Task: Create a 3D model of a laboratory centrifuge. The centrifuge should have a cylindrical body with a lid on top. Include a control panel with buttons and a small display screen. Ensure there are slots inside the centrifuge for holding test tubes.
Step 230:
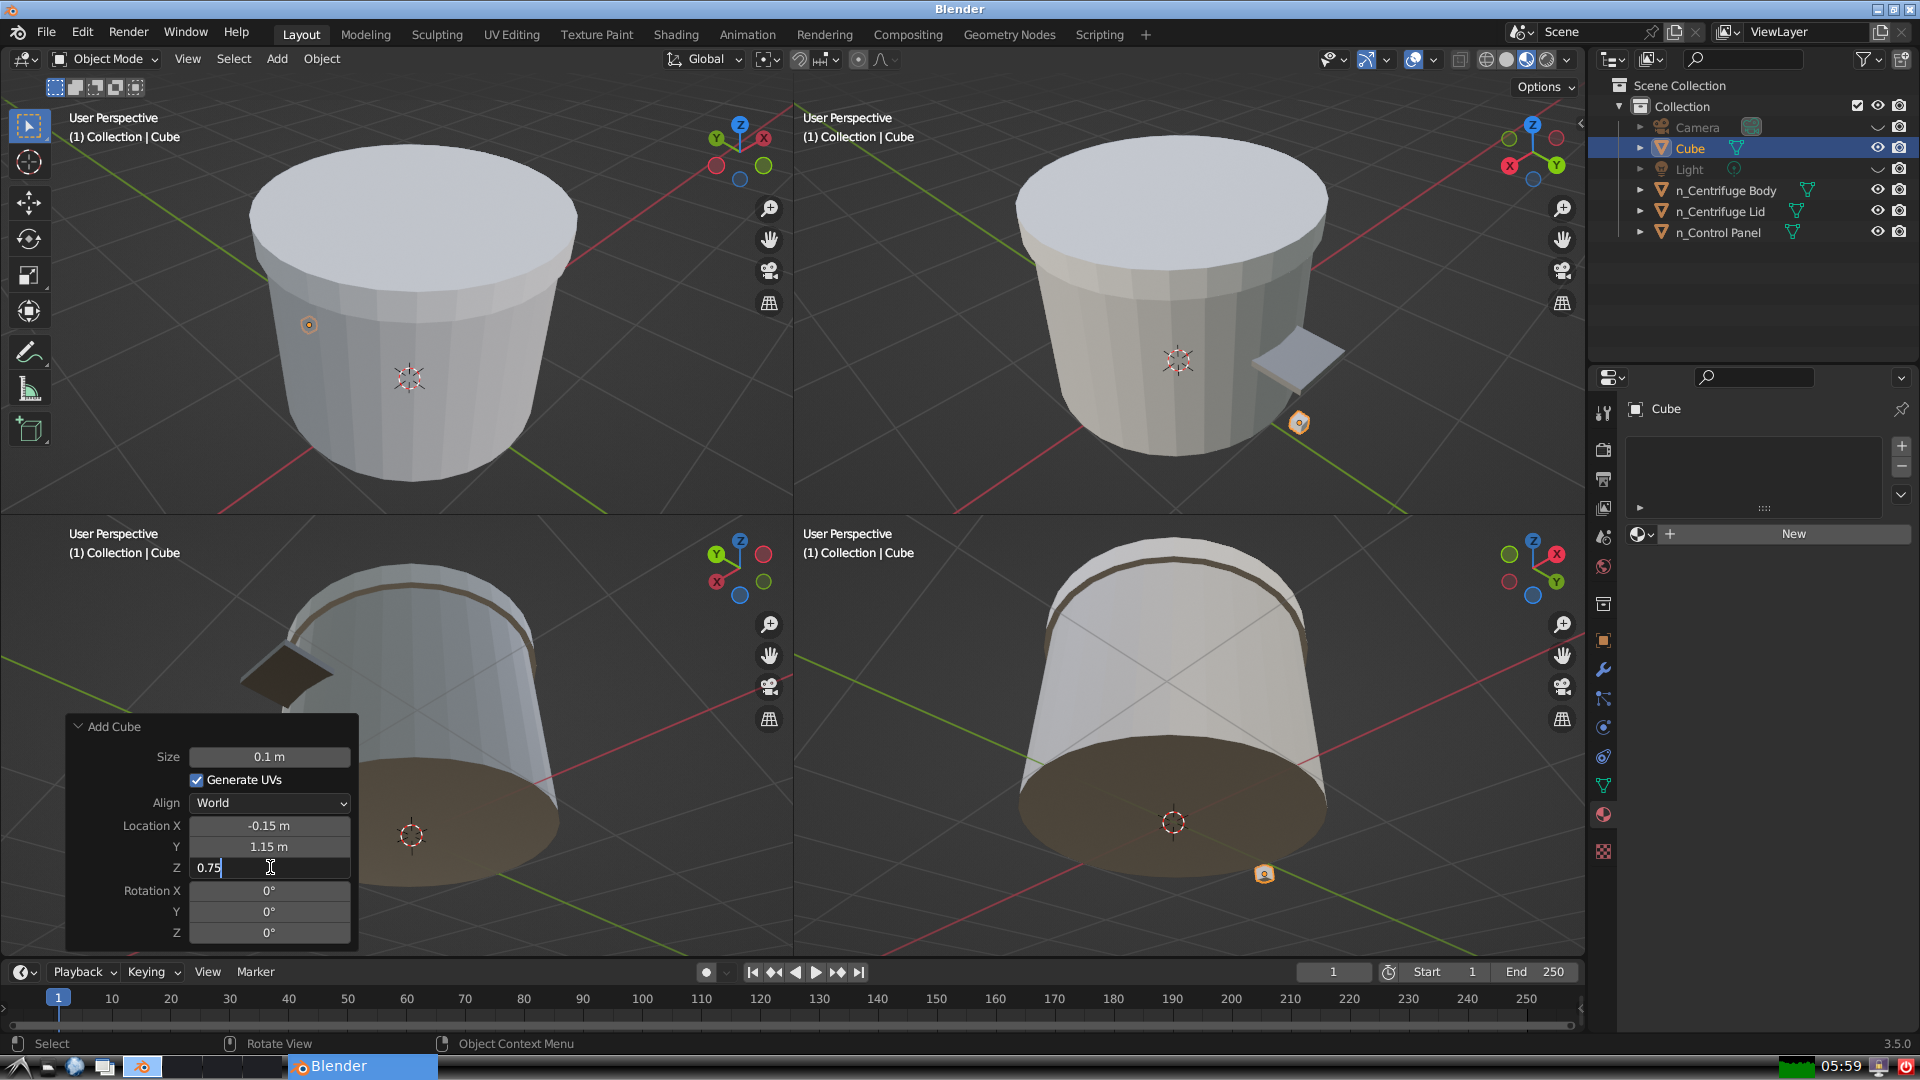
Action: {"key_press": ['Return']}